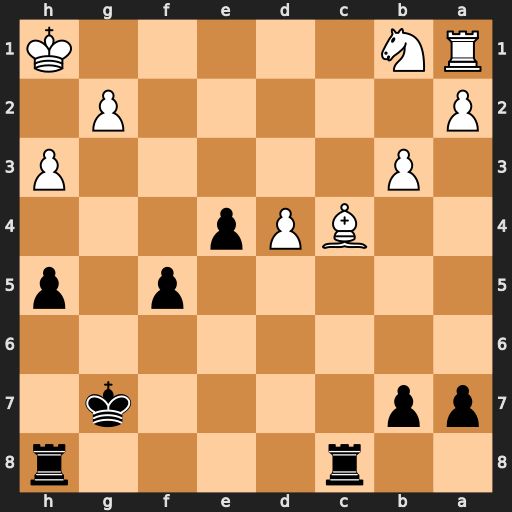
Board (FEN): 2r4r/pp4k1/8/5p1p/2BPp3/1P5P/P5P1/RN5K
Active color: b
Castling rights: -
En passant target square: -
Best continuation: b5 Na3 bxc4